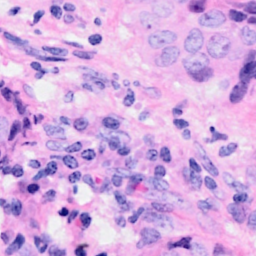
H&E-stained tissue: Breast